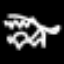
Label: squiggle